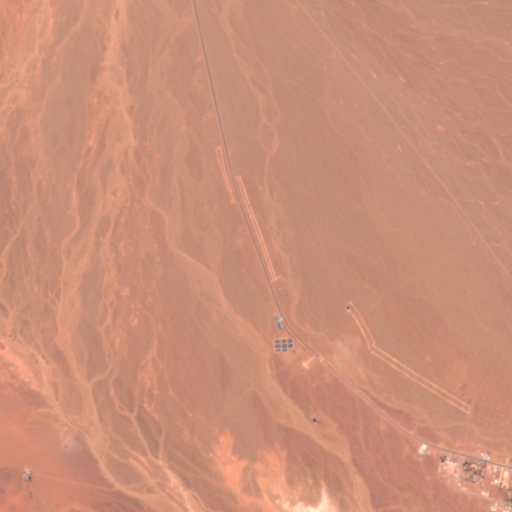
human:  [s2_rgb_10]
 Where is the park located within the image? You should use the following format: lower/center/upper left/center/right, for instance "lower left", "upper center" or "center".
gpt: The park is located in the lower right of the image.
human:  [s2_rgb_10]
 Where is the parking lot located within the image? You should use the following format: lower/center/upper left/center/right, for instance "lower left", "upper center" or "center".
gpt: The parking lot is located in the lower right of the image.
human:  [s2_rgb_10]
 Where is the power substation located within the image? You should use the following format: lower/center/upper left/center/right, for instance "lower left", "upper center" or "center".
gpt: The power substation is located in the center of the image.
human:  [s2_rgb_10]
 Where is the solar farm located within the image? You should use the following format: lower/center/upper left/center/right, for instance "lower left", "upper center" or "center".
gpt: The solar farm is located in the lower center of the image.
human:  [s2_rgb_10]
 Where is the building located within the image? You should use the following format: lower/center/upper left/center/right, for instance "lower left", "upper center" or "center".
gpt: There is no building in the image.